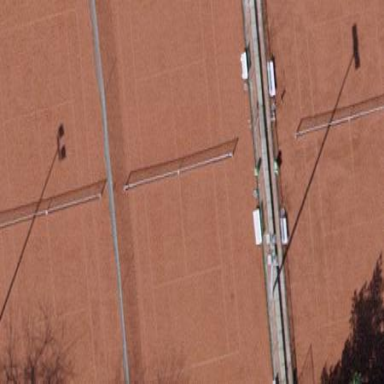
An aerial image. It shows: Synthetic tennis court on pitch.